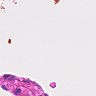
Metastatic tissue present: no